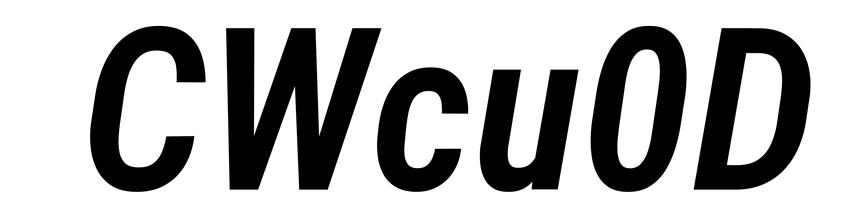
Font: Roboto-Italic_Condensed_SemiBold_Italic